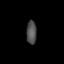
Tissue: lung
Cell type: Endothelial cells
Senescence score: 0.5416
Nuclear area (px): 234
Mean DAPI intensity: 77.927